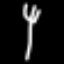
Label: fork